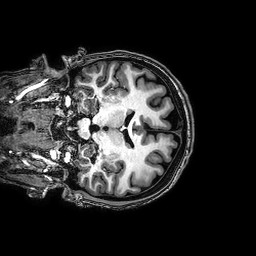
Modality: T1w
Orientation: coronal
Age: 20
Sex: female
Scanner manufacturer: philips
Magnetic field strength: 3 T
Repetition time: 0.008214 s
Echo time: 0.00376 s